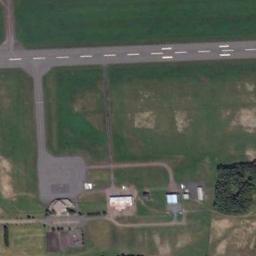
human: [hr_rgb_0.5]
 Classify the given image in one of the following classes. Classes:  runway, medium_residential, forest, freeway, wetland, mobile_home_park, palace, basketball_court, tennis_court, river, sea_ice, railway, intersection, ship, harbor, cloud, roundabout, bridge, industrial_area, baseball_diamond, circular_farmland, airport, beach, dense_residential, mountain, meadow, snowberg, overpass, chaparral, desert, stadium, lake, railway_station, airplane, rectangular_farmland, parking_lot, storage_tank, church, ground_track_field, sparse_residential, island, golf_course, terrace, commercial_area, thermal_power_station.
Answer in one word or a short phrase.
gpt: airport